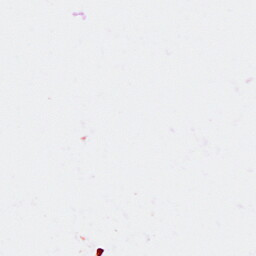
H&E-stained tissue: Breast